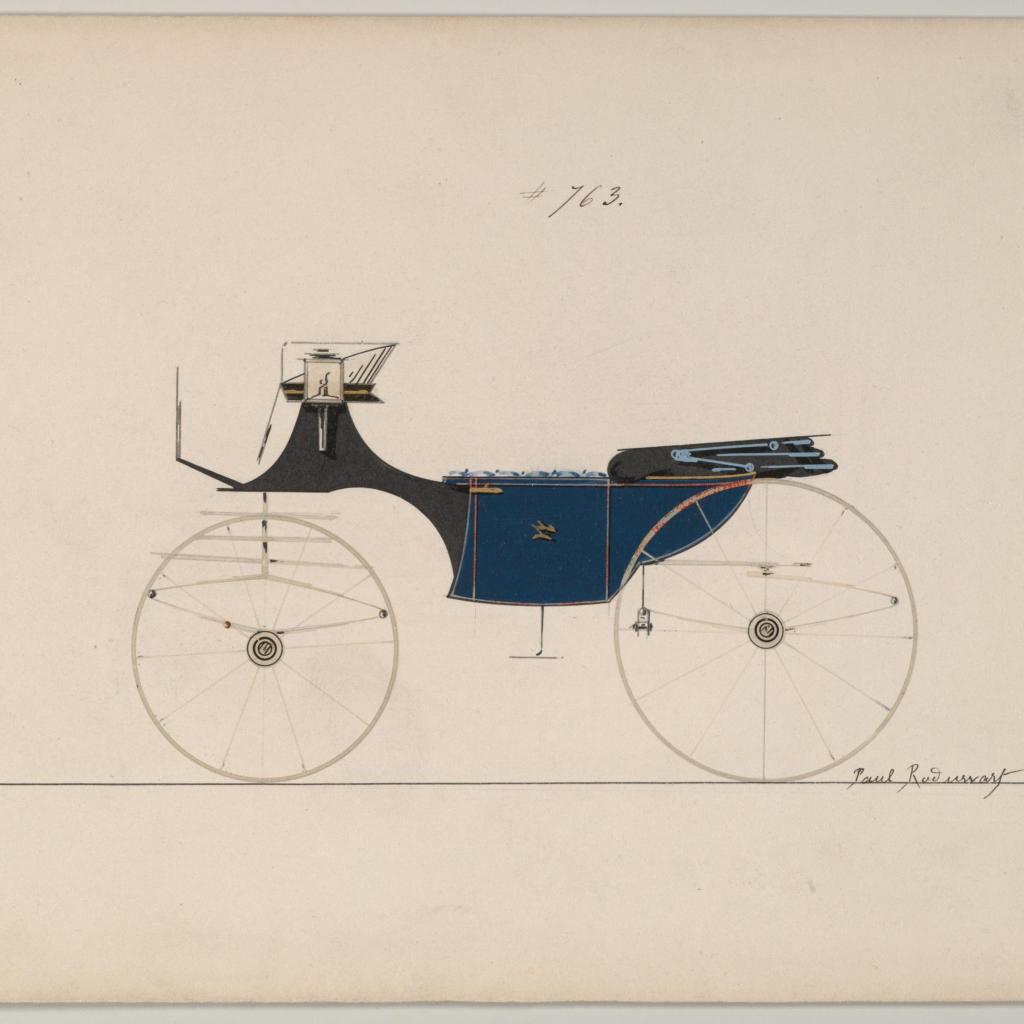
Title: Design for Landaulet, no. 763
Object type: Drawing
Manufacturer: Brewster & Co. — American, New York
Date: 1850–70
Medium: Pen and black ink, watercolor and gouache with gum arabic
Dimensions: sheet: 6 1/4 x 9 13/16 in. (15.9 x 24.9 cm)
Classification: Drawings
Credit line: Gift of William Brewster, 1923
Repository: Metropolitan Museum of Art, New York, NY